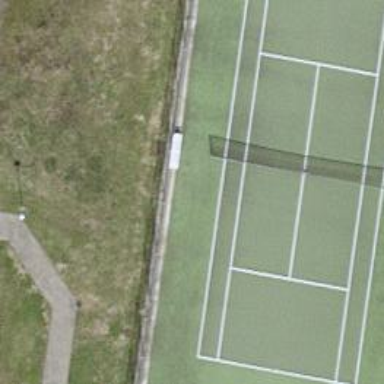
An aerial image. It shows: Clay tennis court on pitch.